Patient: sex F, age 57
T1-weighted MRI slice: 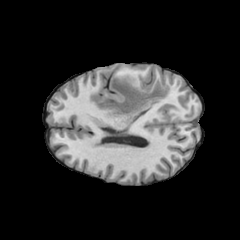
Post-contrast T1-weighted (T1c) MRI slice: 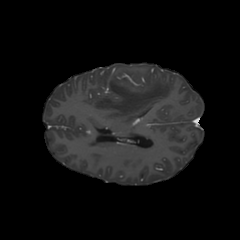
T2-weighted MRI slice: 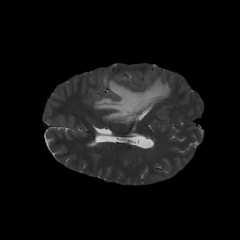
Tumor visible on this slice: yes
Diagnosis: Glioblastoma, IDH-wildtype
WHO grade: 4